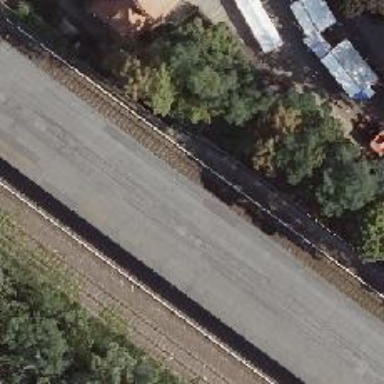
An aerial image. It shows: Platform edge at railway station.